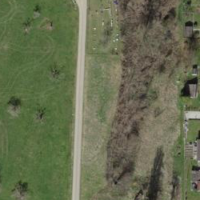
EUNIS habitat code: 52
Species observed at this site:
Cirsium vulgare